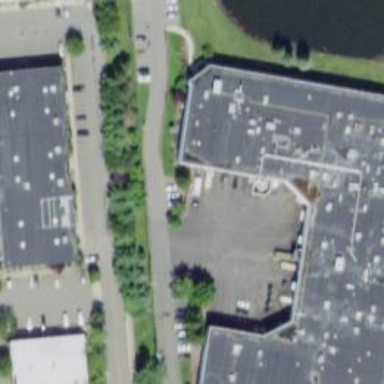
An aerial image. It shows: Building.